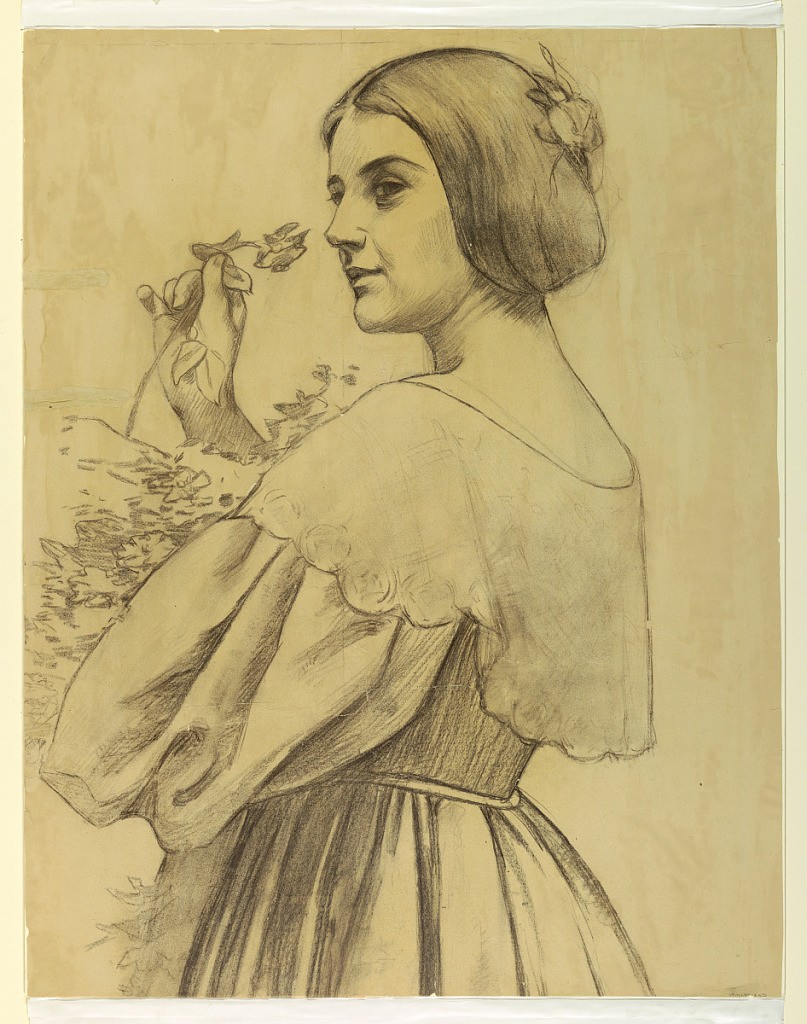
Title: Woman with Flowers
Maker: Francis Augustus Lathrop, American, 1849–1909
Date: ca. 1890
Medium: Charcoal on paper, laid down on board
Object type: Drawing
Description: Half-length figure, turned away from viewer.  A woman looks over her left shoulder, holding a flower in her right hand.  Her left arm cradles a bouquet.